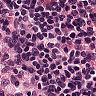
Metastatic tissue present: no